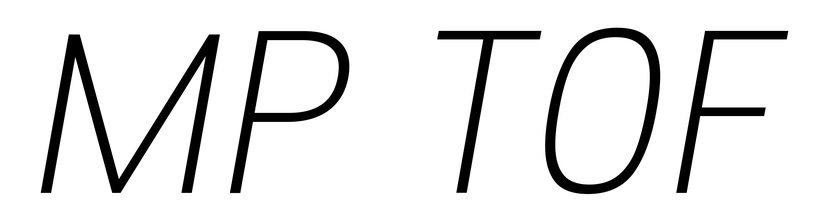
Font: Poppins-ExtraLightItalic